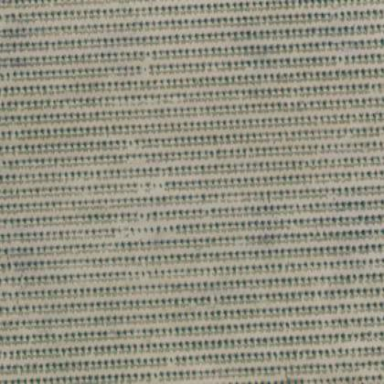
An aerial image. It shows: Orchard filled with almond trees.